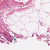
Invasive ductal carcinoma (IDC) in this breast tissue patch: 0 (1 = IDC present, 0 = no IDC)